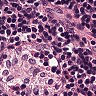
Metastatic tissue present: no